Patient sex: M
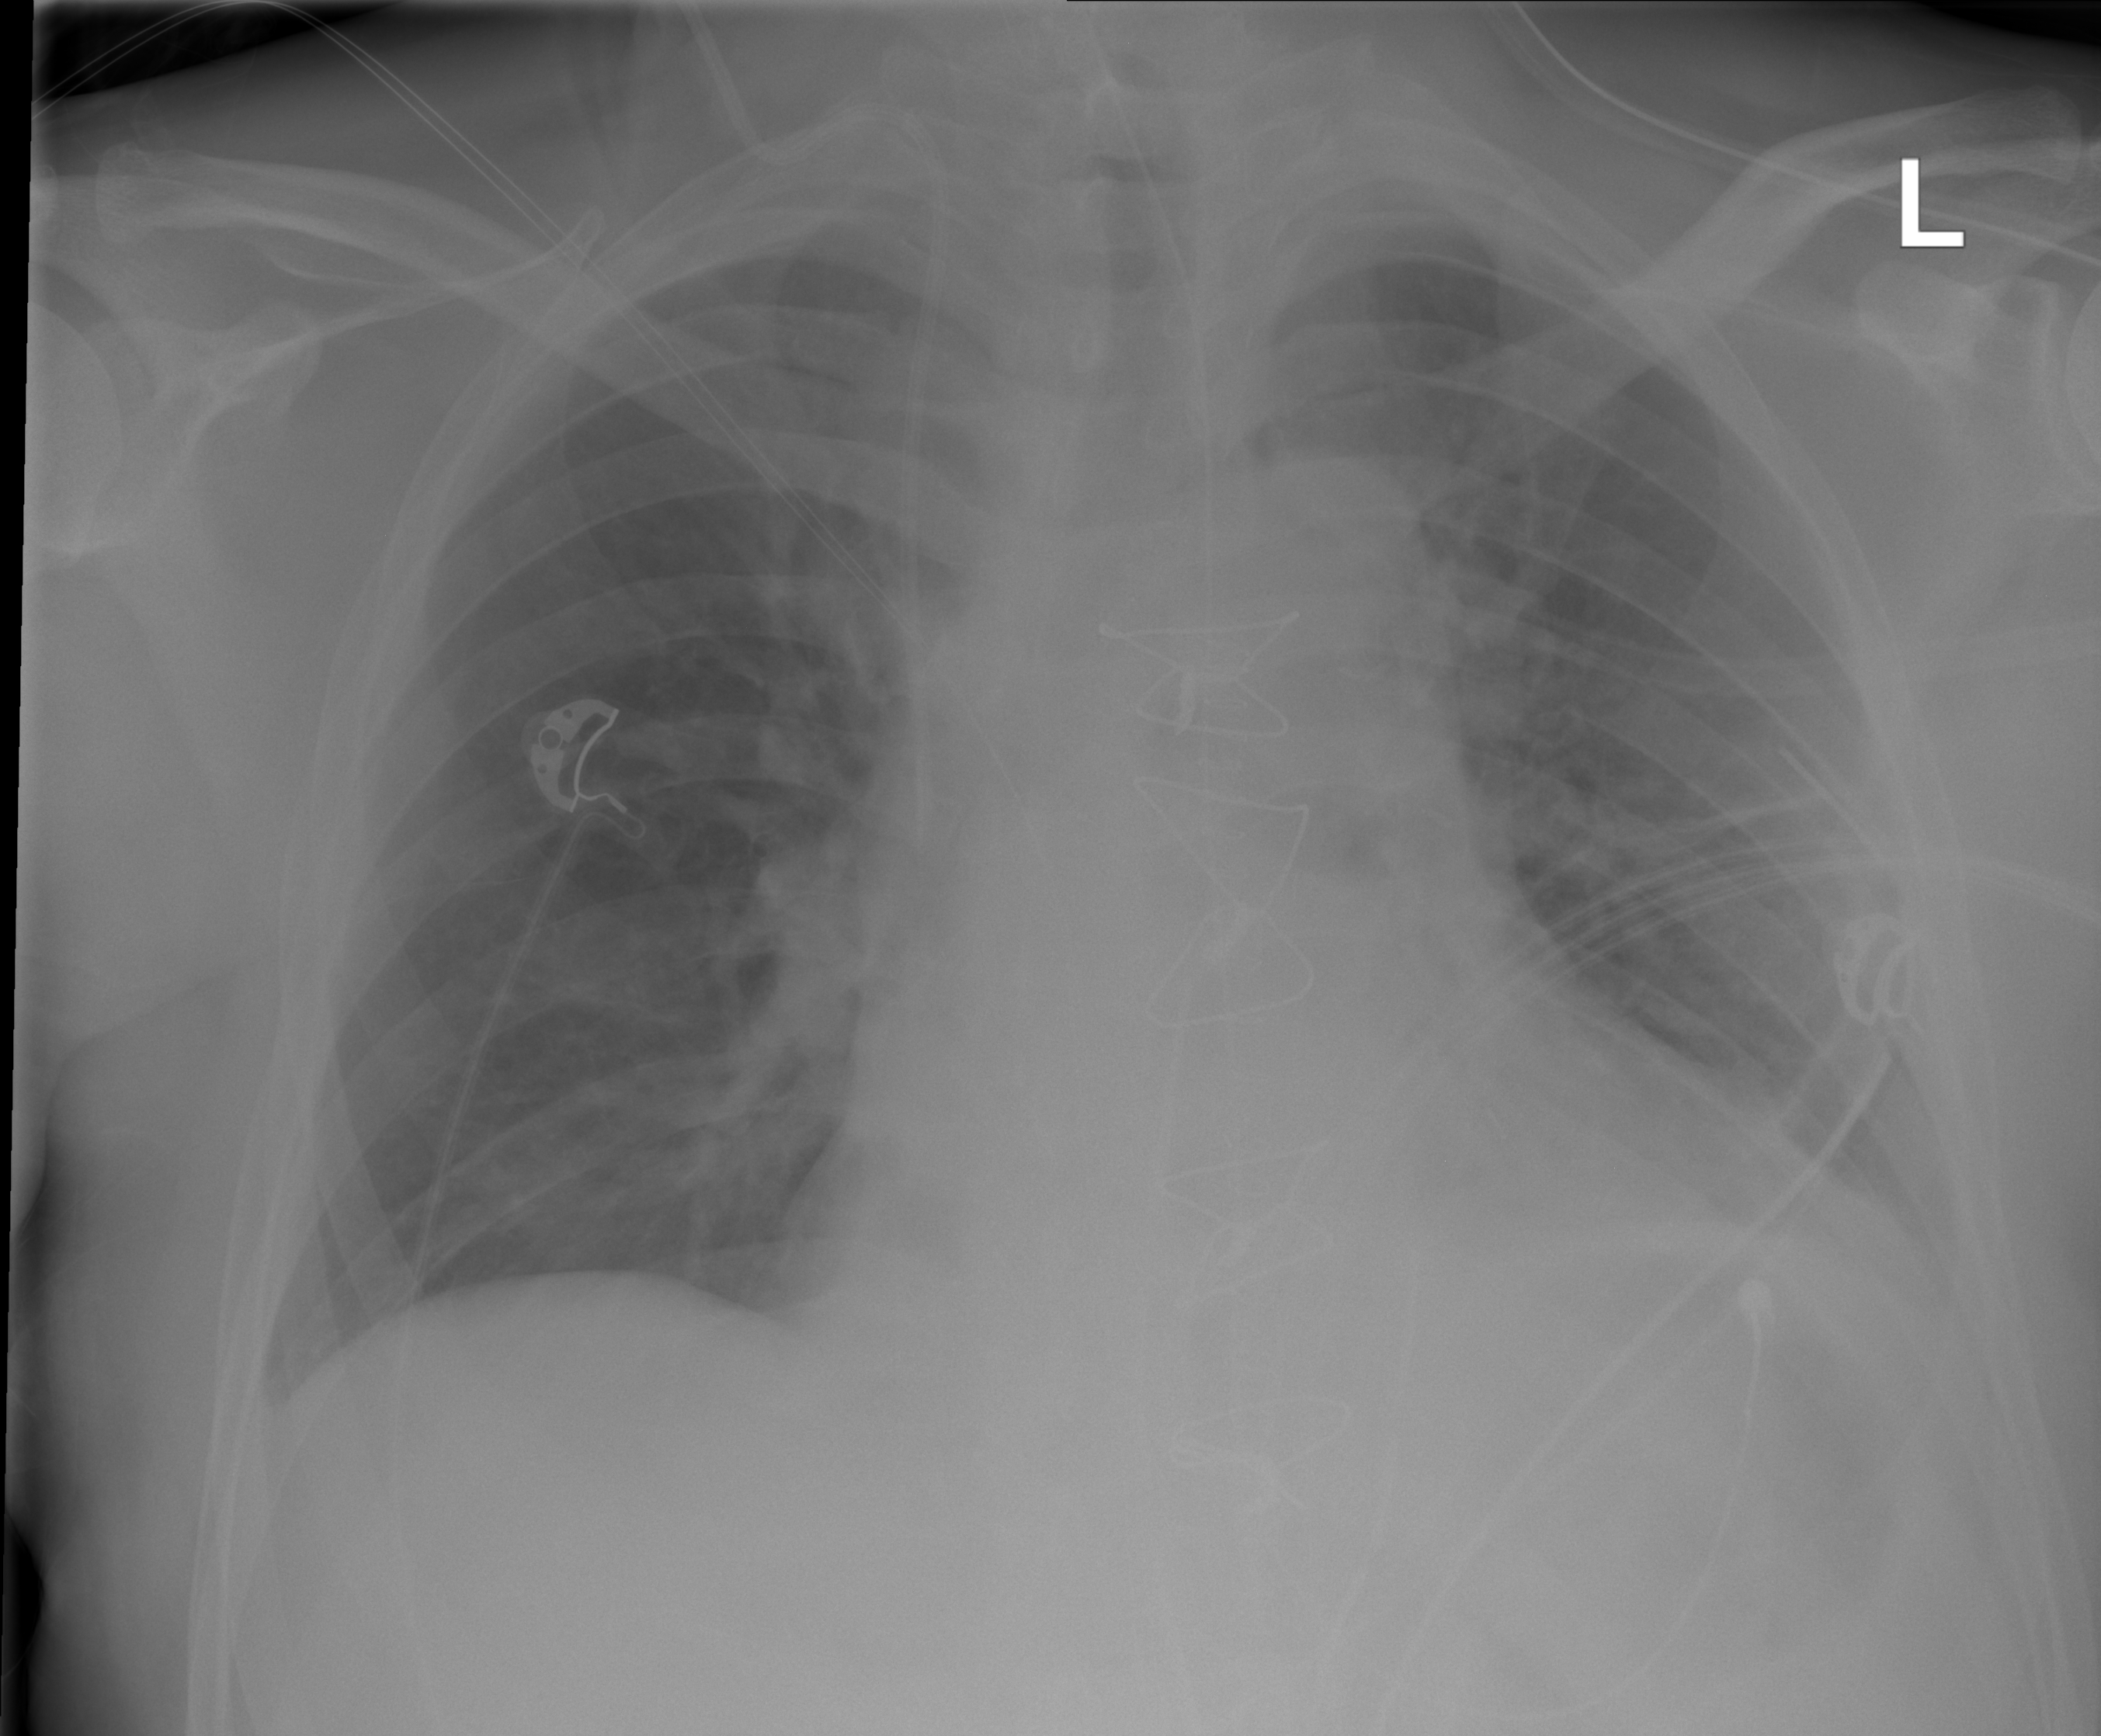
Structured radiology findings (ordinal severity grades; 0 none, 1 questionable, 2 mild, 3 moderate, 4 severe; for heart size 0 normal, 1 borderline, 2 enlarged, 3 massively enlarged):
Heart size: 2
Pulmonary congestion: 1
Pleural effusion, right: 0
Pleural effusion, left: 1
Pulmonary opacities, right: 0
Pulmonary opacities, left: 0
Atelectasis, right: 0
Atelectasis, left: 1